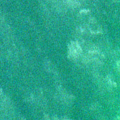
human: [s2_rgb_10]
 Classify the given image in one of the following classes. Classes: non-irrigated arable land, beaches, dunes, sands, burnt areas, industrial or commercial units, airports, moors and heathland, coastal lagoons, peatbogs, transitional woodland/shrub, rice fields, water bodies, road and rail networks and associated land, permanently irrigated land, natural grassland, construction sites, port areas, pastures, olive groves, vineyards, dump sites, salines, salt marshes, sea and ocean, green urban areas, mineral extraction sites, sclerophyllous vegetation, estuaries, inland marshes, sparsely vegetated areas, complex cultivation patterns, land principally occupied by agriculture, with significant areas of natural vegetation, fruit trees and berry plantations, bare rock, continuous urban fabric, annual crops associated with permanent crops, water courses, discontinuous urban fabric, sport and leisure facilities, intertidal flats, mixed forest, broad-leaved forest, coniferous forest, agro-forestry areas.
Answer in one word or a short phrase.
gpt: sea and ocean